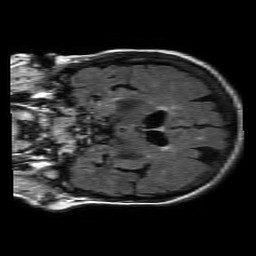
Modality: FLAIR
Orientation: coronal
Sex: female
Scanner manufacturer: philips
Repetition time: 11 s
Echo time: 0.125 s